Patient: sex M, age 47
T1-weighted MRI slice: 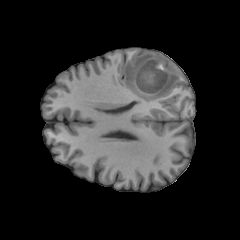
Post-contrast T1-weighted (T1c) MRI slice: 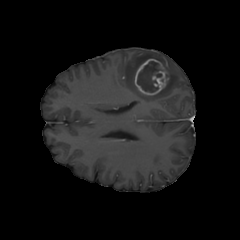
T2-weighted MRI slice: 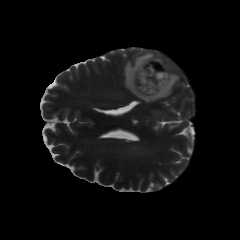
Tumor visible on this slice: yes
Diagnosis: Glioblastoma, IDH-wildtype
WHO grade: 4